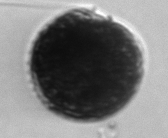
Label: Alexandrium_catenella